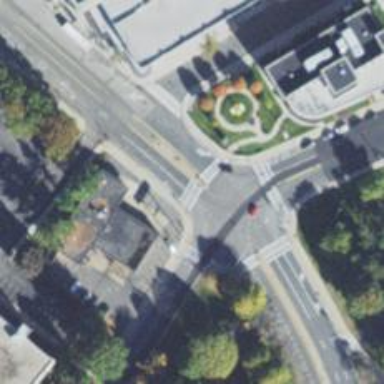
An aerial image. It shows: Uncontrolled crossing with pedestrian island.